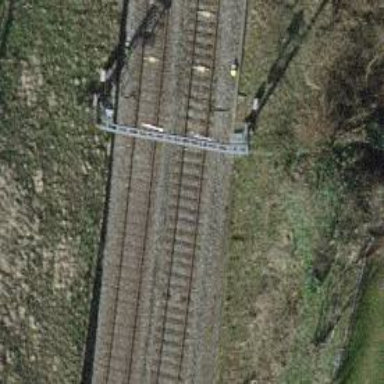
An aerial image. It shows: Railway signal.